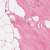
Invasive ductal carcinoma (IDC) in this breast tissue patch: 0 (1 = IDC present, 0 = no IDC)